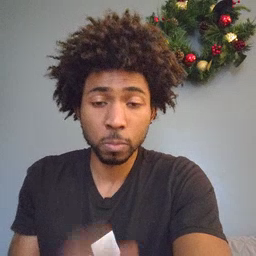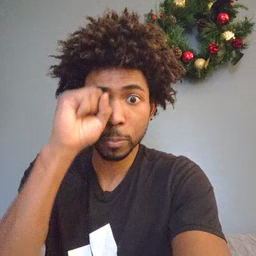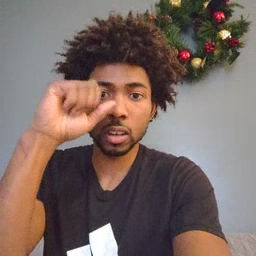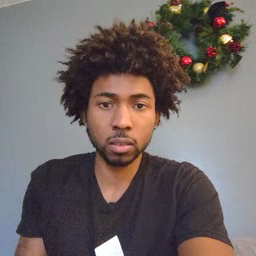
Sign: awake